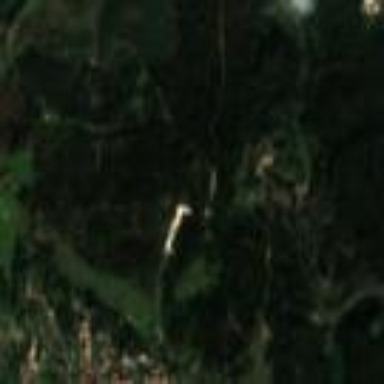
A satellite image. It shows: Forest area.